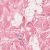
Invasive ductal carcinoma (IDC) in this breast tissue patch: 0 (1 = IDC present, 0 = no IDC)